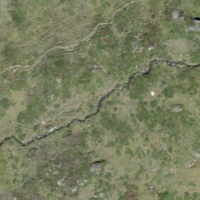
EUNIS habitat code: 26
Species observed at this site:
Arctostaphylos uva-ursi